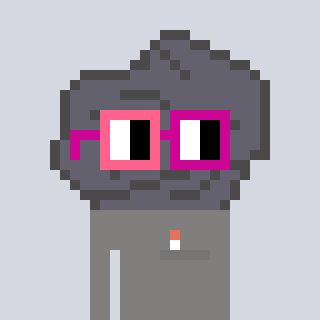
a pixel art character with square pink and red glasses, a rock-shaped head and a bluegrey-colored body on a cool background